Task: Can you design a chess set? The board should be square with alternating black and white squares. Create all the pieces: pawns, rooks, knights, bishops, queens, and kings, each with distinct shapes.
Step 1836:
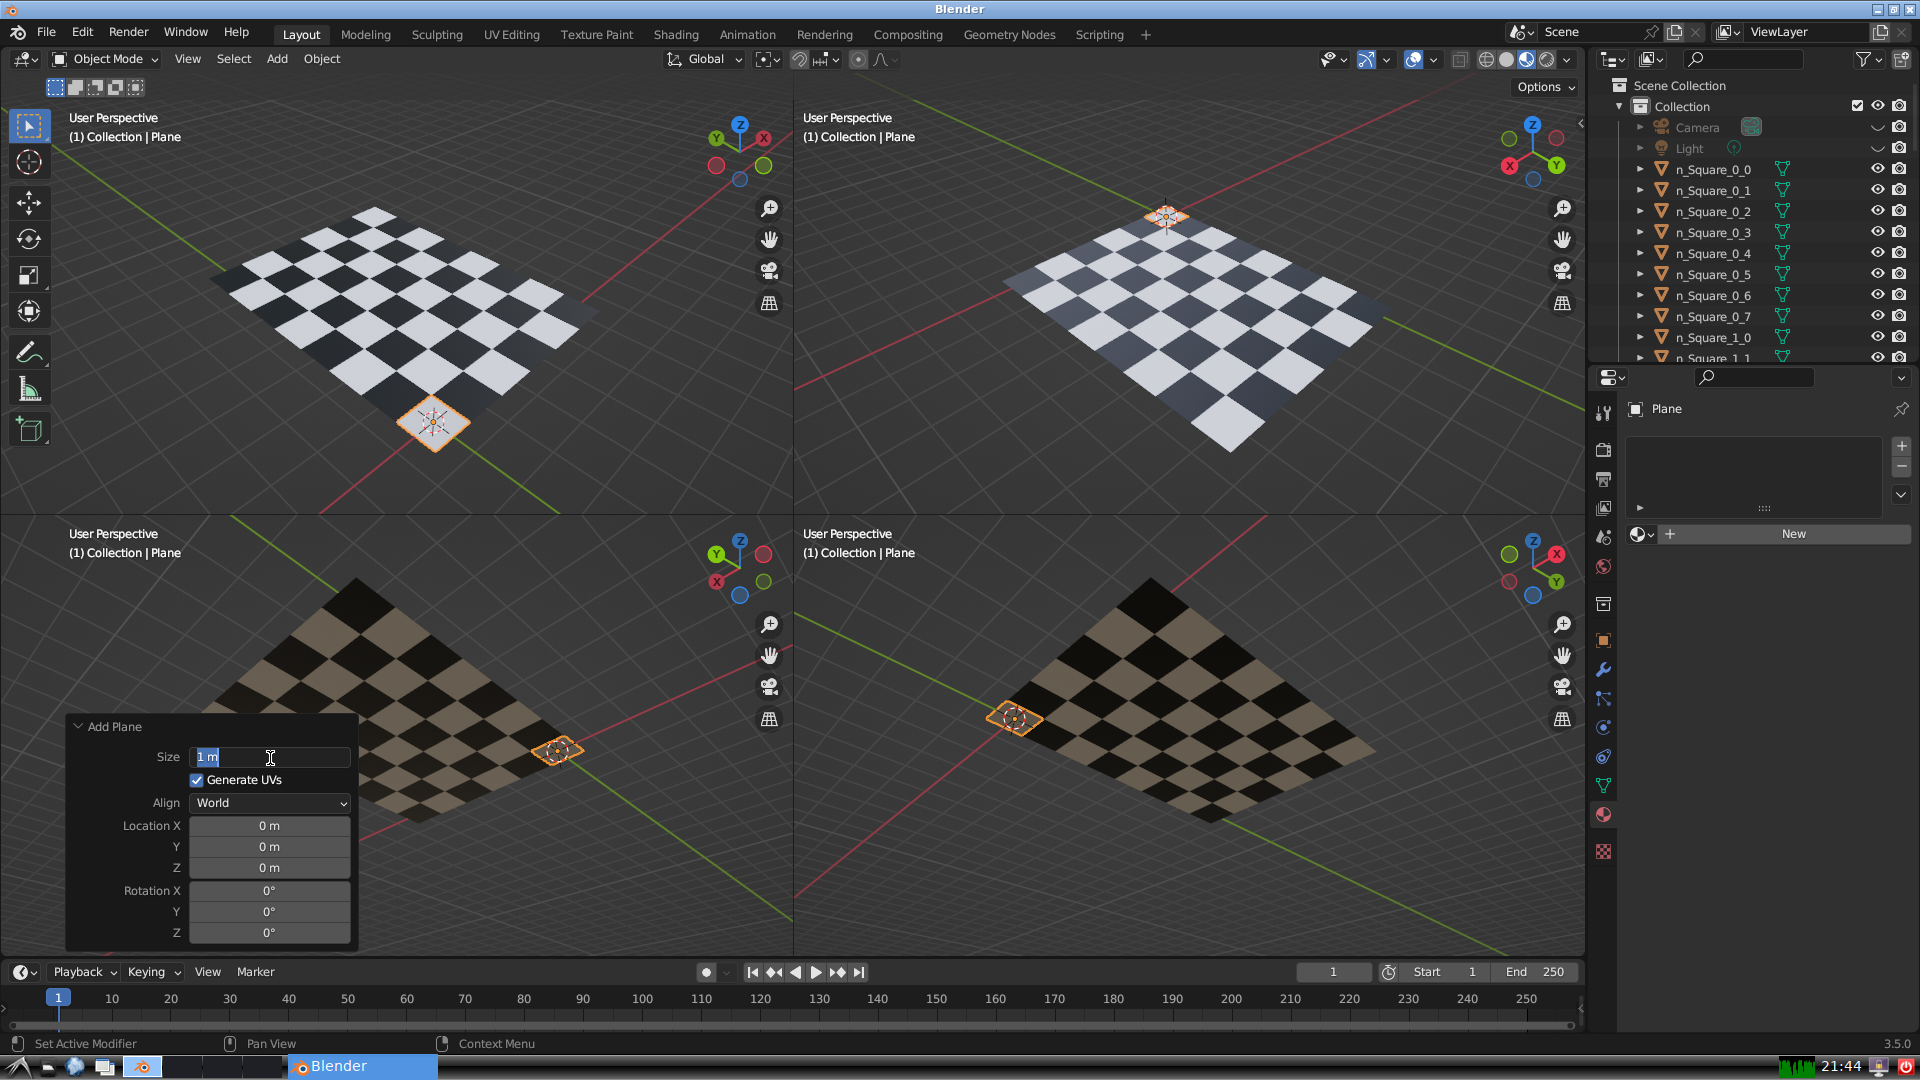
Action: input_text: 1.0